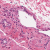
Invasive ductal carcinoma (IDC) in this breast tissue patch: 0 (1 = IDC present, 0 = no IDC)